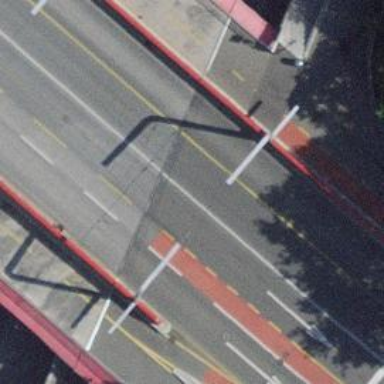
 and there is asphalt sidewalk on the right side."